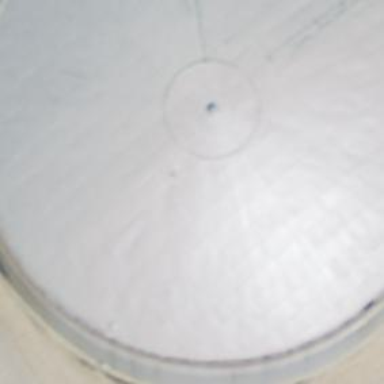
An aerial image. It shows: Storage tank with man-made structure.